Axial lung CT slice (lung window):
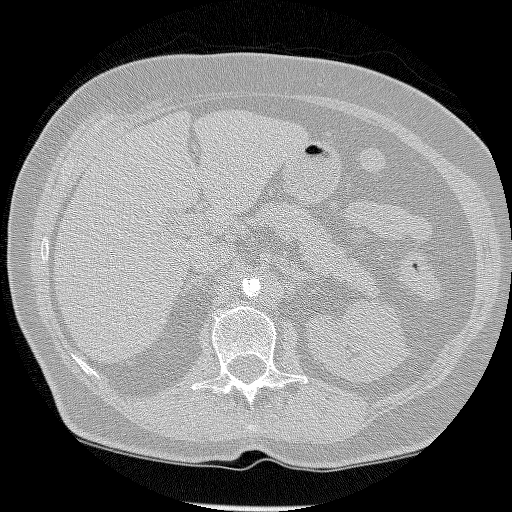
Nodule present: no